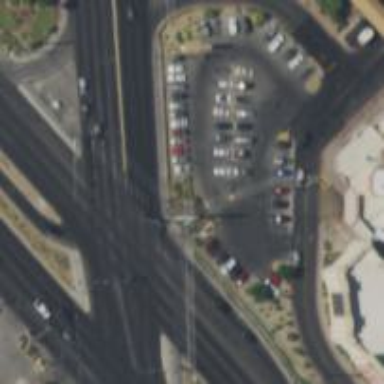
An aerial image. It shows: Asphalt road with primary link designation.